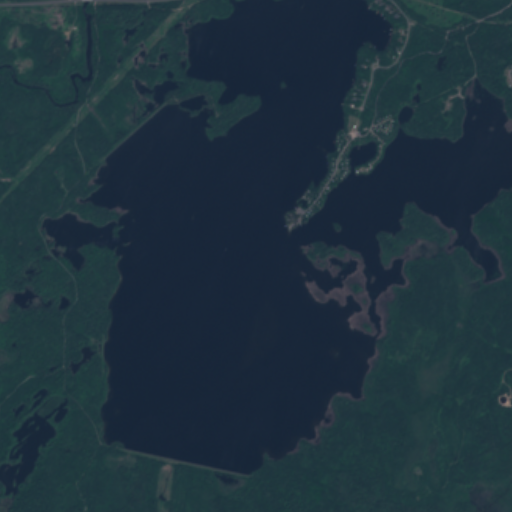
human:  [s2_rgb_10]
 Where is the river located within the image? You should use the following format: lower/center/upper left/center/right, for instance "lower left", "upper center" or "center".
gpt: The river is located in the upper left of the image.
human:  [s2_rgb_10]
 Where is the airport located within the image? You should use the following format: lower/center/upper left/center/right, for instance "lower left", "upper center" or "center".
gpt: There is no airport in the image.